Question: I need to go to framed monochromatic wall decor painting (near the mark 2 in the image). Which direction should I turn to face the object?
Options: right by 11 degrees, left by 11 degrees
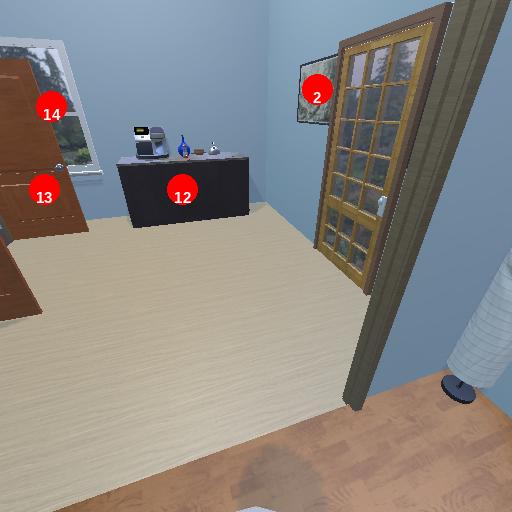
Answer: right by 11 degrees